Current action and preconditions to check: path_clear

Your task: For each precondition in the list above, predict whether it will hold at this action.

Consider the current scene as observed from the mobile robot's camera, and analyze the predicted future states of all dynamic agents (e.g., people, animals, vehicles, or any moving entities) within the NEXT SECOND.

IMPORTANT: Only answer "very likely" if you are absolutely certain—based on strong, clear evidence—that a dynamic agent will violate the precondition in the predicted future state. Do NOT answer "very likely" for unlikely, ambiguous, or low-probability risks.

Ask yourself for each precondition: Is there a high probability, with clear and convincing evidence, that the predicted future states of any dynamic agent will interfere with the predicted future state of the currently executing action within the NEXT SECOND, causing that precondition to fail?

Assess the risk level based on these predictions. Use "likely" or "very likely" if motions create a clear risk of interference.

Use "neutral" or "improbable" if agents are nearby but their predicted paths are clearly diverging or non-conflicting.

Failure Risk Categories: "very improbable", "improbable", "neutral", "likely", "very likely"

Answer Format: Output ONLY the probability_of_failure value from these categories: "very improbable", "improbable", "neutral", "likely", "very likely"

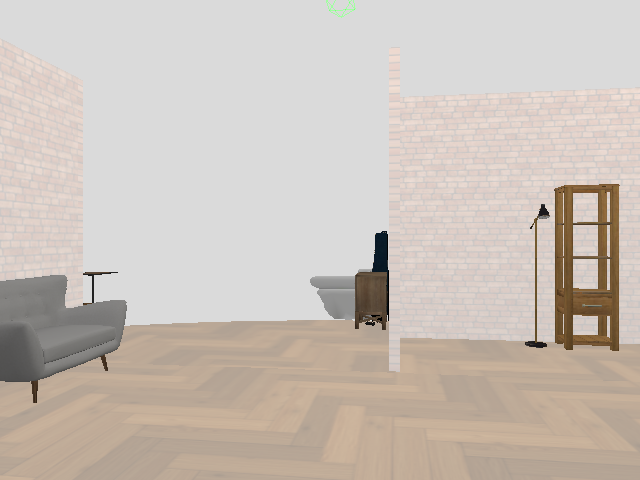

Answer: very improbable